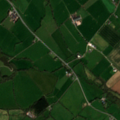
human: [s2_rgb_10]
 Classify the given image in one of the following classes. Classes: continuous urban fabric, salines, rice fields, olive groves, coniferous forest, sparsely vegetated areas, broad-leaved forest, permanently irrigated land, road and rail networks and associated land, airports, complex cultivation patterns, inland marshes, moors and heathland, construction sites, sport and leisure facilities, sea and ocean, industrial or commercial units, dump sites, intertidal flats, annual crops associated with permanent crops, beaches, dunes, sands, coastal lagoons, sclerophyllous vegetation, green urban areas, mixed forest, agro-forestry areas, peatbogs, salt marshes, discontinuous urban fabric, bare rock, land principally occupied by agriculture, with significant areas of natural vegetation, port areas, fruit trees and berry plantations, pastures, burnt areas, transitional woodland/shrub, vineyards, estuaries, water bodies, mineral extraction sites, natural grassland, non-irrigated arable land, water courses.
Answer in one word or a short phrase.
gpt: non-irrigated arable land, pastures